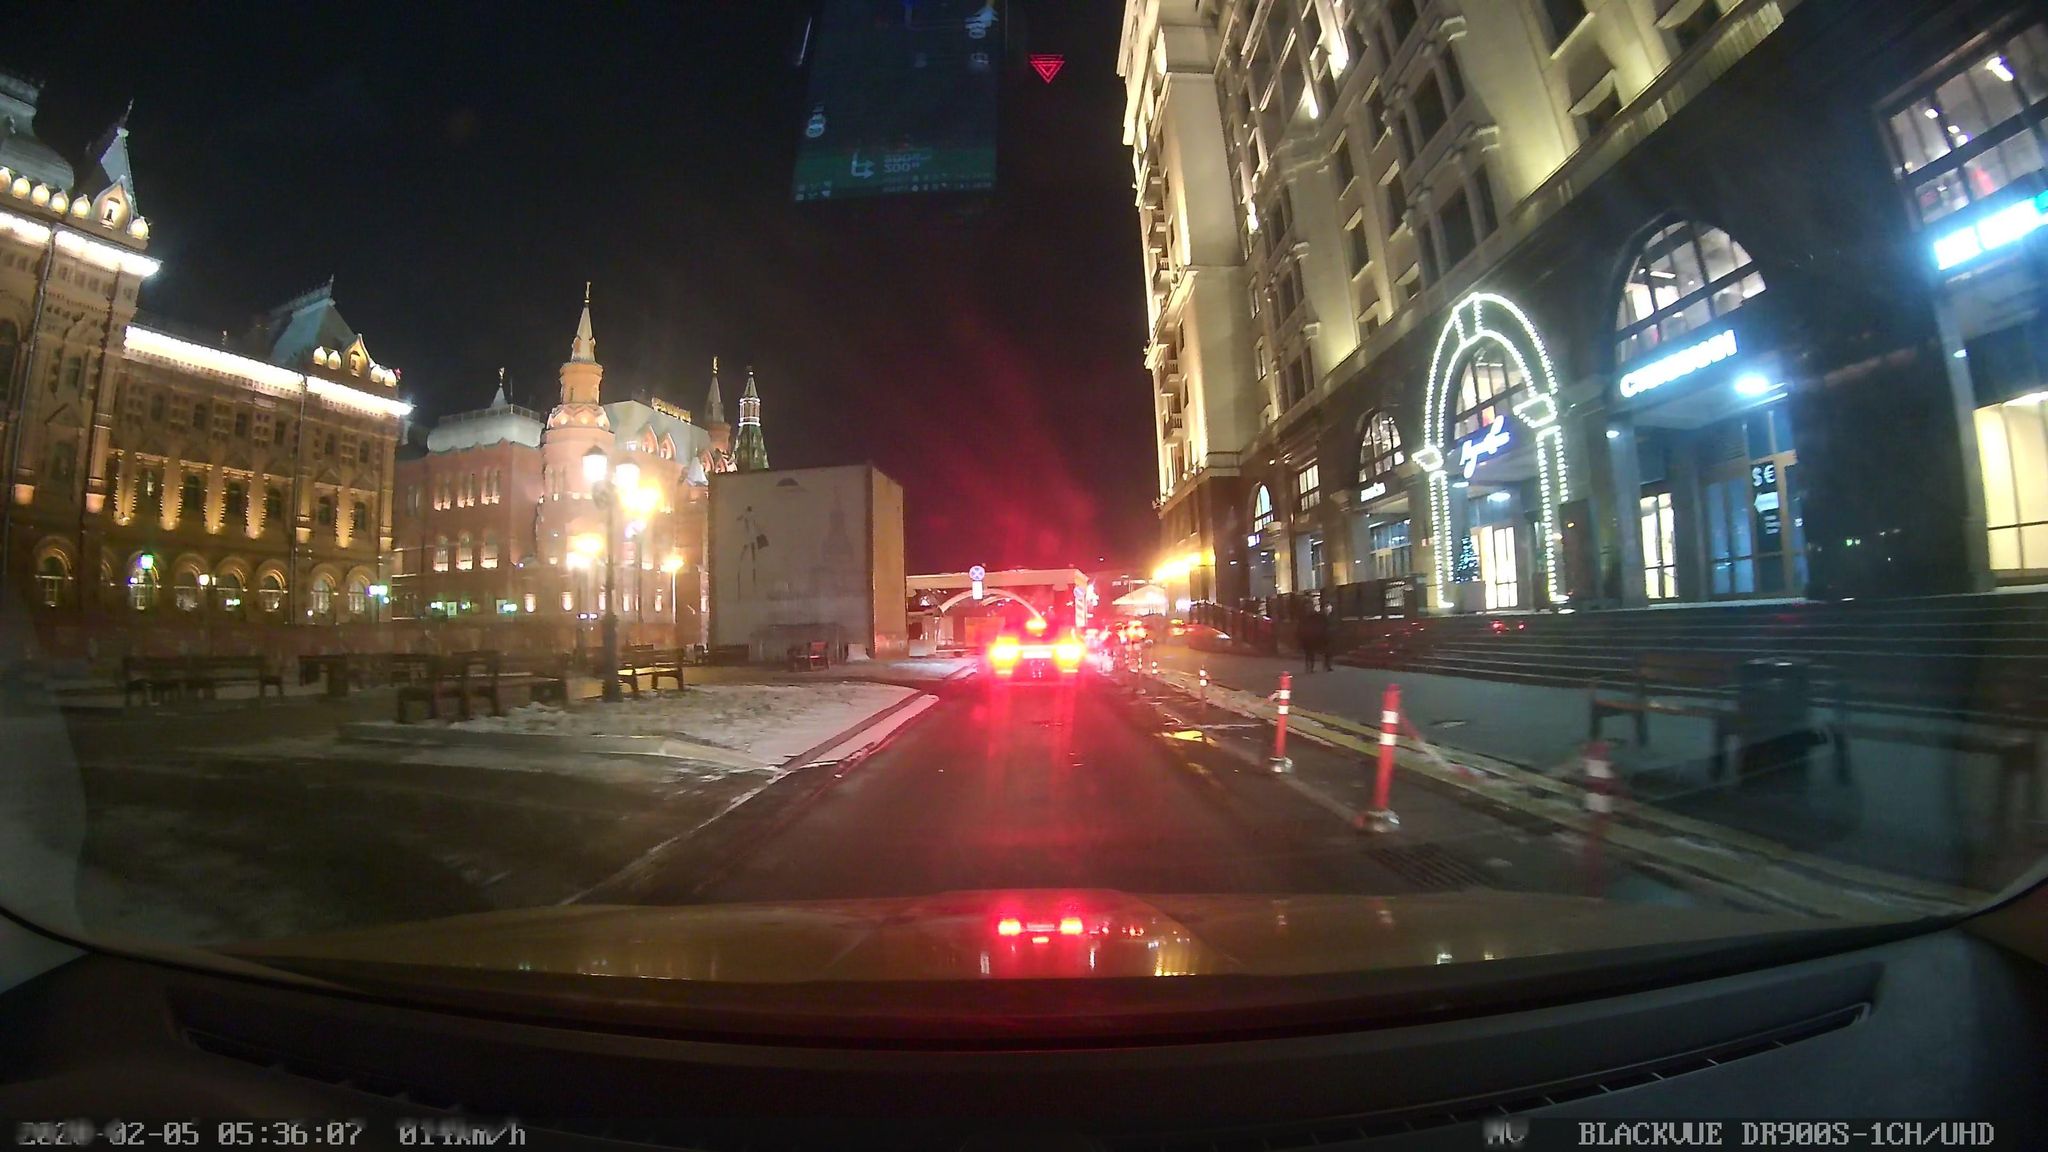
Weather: clear
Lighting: night
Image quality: good
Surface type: driving surface
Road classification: footway
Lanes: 1
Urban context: urban centre
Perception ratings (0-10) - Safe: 1.42, Lively: 8.73, Beautiful: 5.52, Boring: 1.31, Depressing: 5.82, Wealthy: 5.2